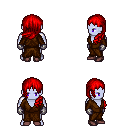
a pixel art fantasy rpg character, male body template, dark elf, purple skin, brown robe, white pants, red left-swept hairstyle, metal gloves, maroon shoes, four views (front, back, left, right), 2x2 character sprite sheet, small pixel art, hard edges, no anti-aliasing